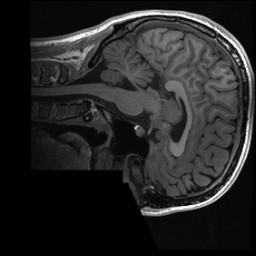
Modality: T1w
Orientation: sagittal
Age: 18
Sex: female